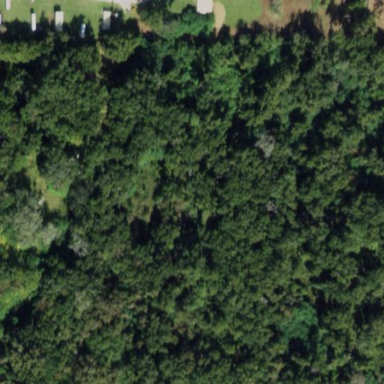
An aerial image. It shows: Mixed leaf woodland.